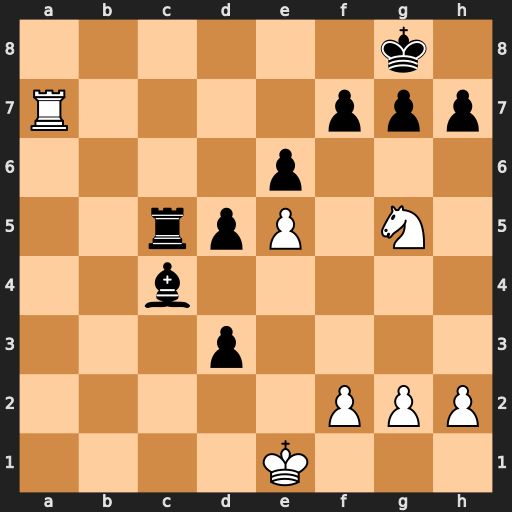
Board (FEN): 6k1/R4ppp/4p3/2rpP1N1/2b5/3p4/5PPP/4K3
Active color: w
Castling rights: -
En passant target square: -
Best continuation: Ra8+ Rc8 Rxc8#